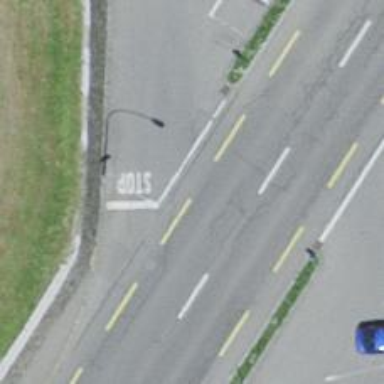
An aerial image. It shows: Road serving as parking aisle.